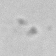
Label: detritus